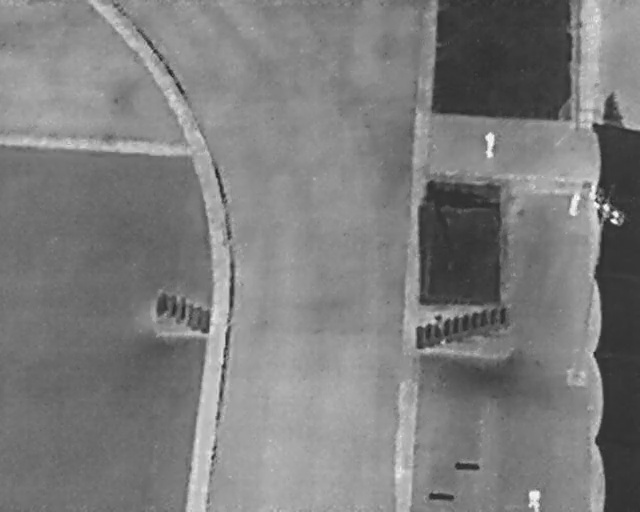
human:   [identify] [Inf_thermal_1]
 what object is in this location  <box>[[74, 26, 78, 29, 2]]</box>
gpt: <ref>1 large person at the top right</ref>